Question: I am trying to get the data from each registry entry into a variable in Powershell. I have a For statement that allows me to parse through the names, with another For statement under it that parses through the properties. Where I am stumped is how to get the actual binary value for the property? I don't see, or am overlooking something.
For the Names, I use Key[$i]. For the properties, I use $Key[$i].Property[$count]. How do I get the binary value for $Key[$i].Property[$count]? Thanks

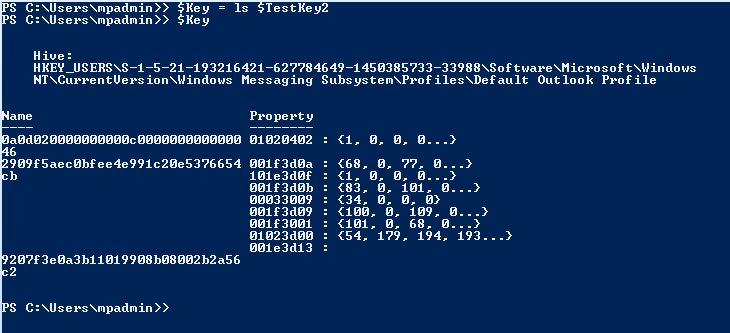
Answer: You could simply use the GetValue() method.
'''
$Key[$i].GetValue($Key[$i].Property[$count])
'''